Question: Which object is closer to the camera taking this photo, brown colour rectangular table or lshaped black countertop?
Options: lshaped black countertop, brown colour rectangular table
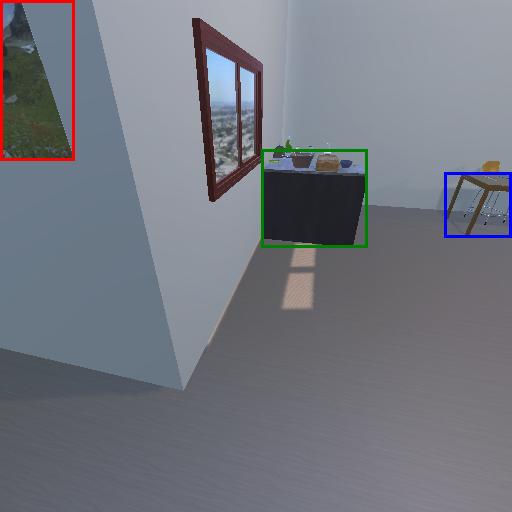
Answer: lshaped black countertop